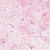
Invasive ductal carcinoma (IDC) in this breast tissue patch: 0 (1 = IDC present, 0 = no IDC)